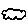
Label: cloud